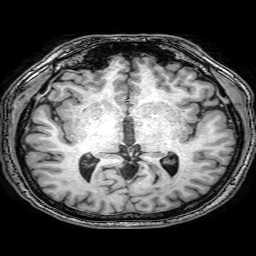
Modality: T1w
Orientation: coronal
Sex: male
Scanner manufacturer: philips
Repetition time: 0.008214 s
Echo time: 0.00377 s